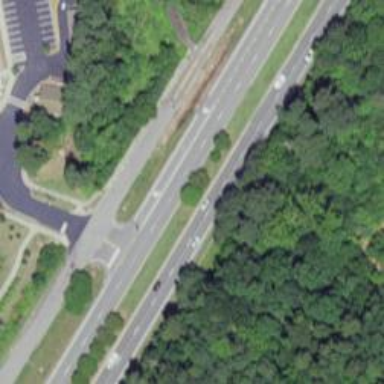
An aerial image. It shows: Expressway with asphalt surface classified as trunk highway.